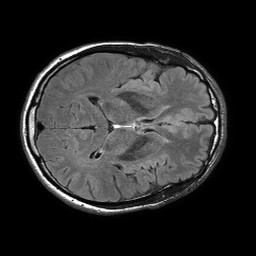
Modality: FLAIR
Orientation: axial
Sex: male
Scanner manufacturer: philips
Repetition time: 11 s
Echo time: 0.125 s